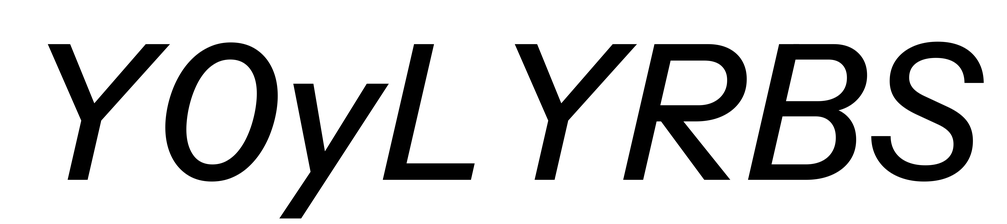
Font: InstrumentSans-Italic_Medium_Italic